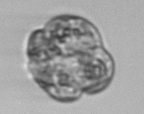
Label: Karenia